Field crop: maize
Growth stage: 2
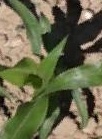
Species: maize